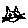
Label: cat